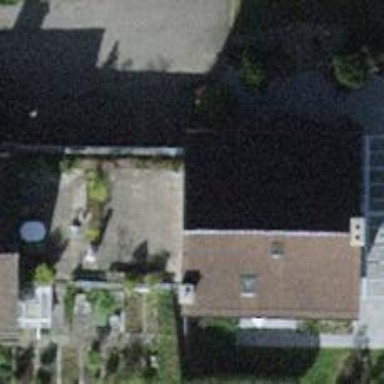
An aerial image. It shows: Detached building.